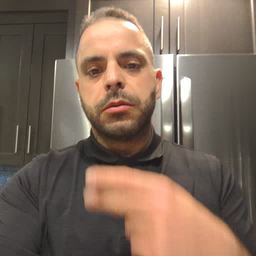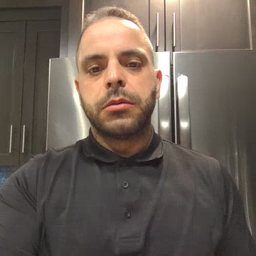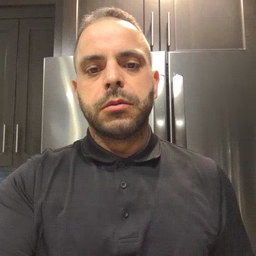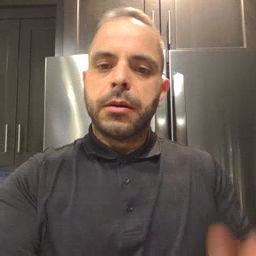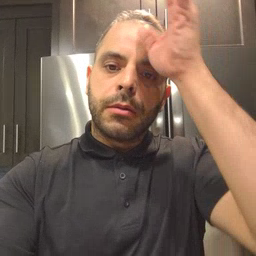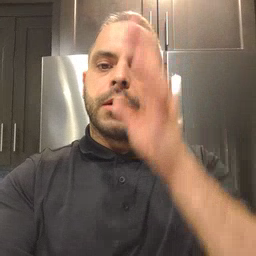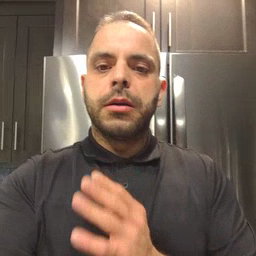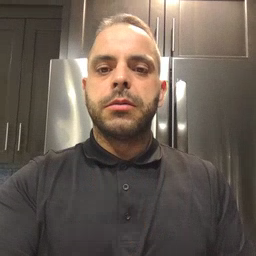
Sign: man